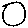
Label: circle